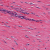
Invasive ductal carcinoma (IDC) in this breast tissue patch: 0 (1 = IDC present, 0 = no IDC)